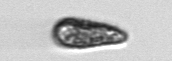
Label: Pseudochattonella_farcimen